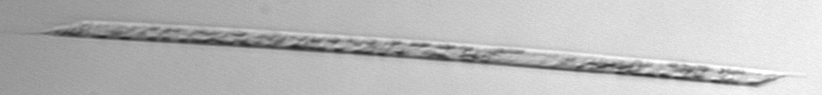
Label: Rhizosolenia